Question: So I've been trying to figure this out for hours
Here is the error I'm getting:

I don't understand what is causing the error, any insight would be appreciated!
And here is my code, disregard the smarty syntax:
'''
<html>
<head>
<title>{$title}</title>
{include file='header/header.tpl'}
<script src="//ajax.googleapis.com/ajax/libs/jquery/2.1.1/jquery.min.js"></script>
<script src="//maxcdn.bootstrapcdn.com/bootstrap/3.2.0/js/bootstrap.min.js"></script>
</head>
<body>
<div class="container" style="padding-top: 5%;">
<form action="" method="POST">
<center>
<img src="" style="height: 70px;">
</center>
<div class="form-signin">
<input type="email" class="form-control" style="font-size: 10pt;" id="email" placeholder="Email Address" required autofocus>
<input type="password" class="form-control" style="font-size: 10pt;" id="password" placeholder="Password" required>
<input type="submit" class="btn btn-warning btn-sm" value="Login" data-loading-text"Login" id="login" onClick="login();" style="outline: none;">
</div>
</form>
</div>
{literal}
<script type="text/javascript">
$(function() {
function login() {
alert('asdf');
}
});
</script>
{/literal}
</body>
</html>
'''
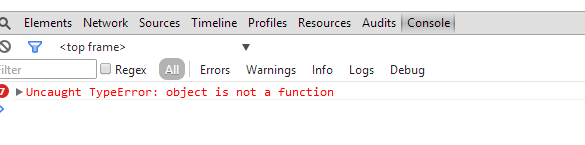
Answer: Move login outside of the ready function:
'''
<script type="text/javascript">
$(function() {
function login() {
alert('asdf');
}
});
</script>
'''
To:
'''
<script type="text/javascript">
function login() {
alert('asdf');
}
</script>
'''
The problem was login only existed inside the ready function scope. Example
'''
function say() {
function hello() {
alert("hello");
}
// call hello inside the say scope
hello(); // this displays the alert
}
say(); // this will show the alert
hello(); // error function is not defined. because it is out of scope
'''